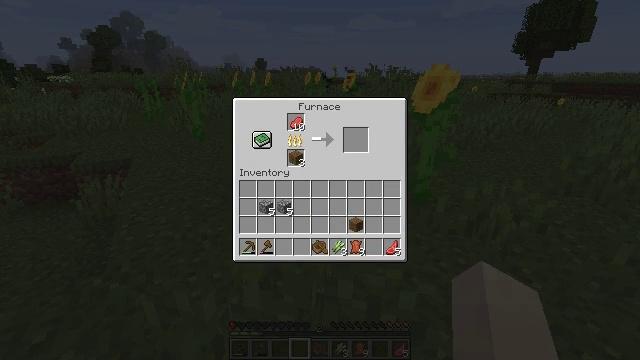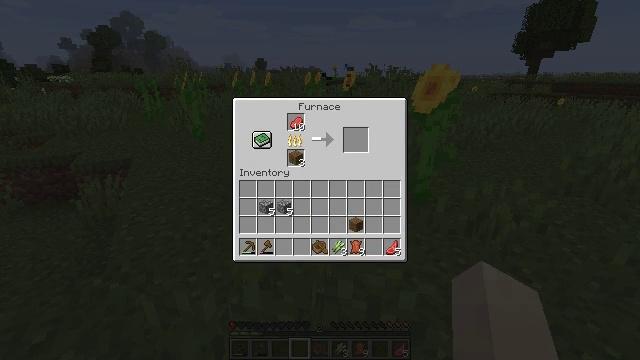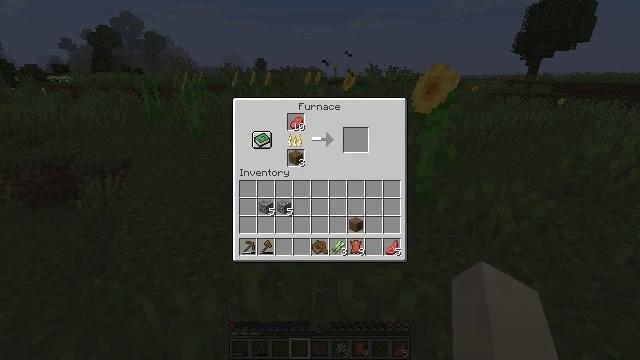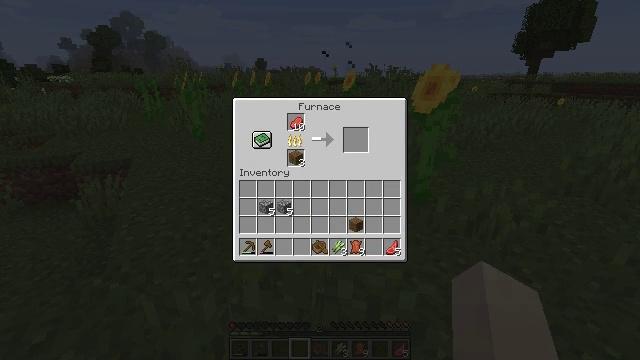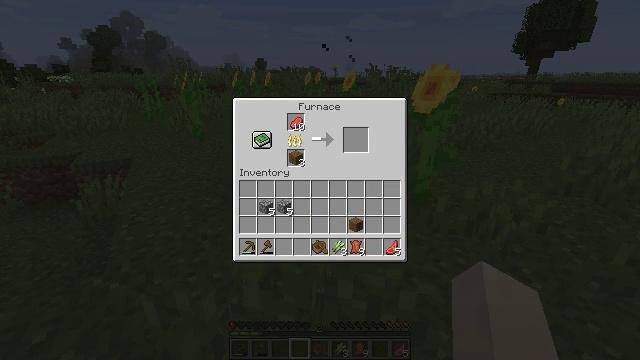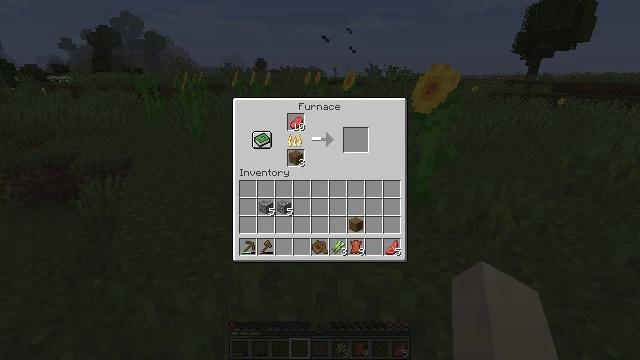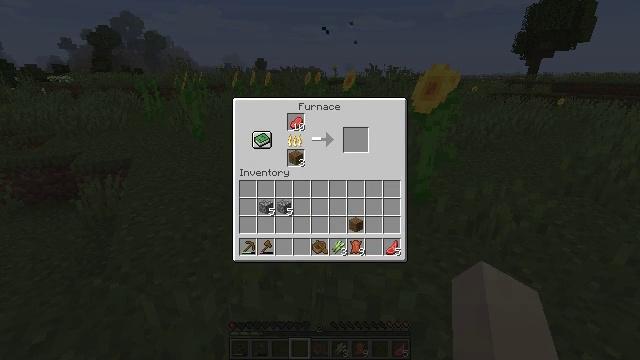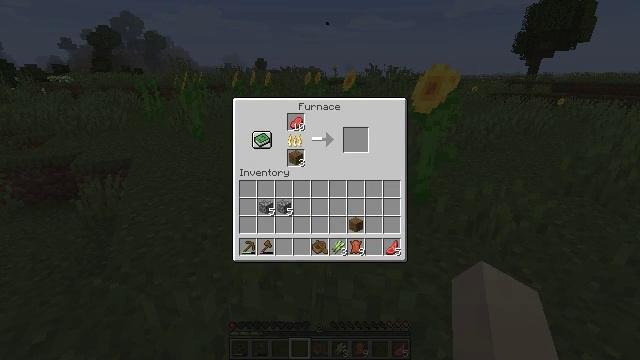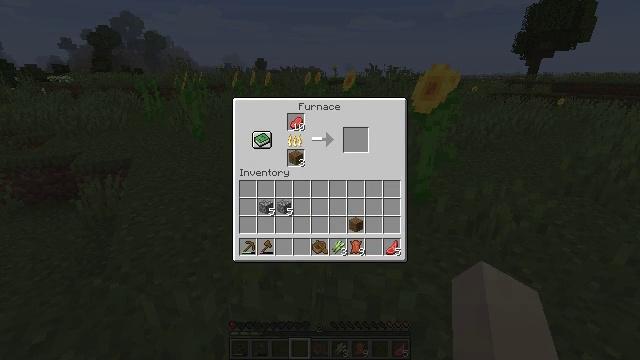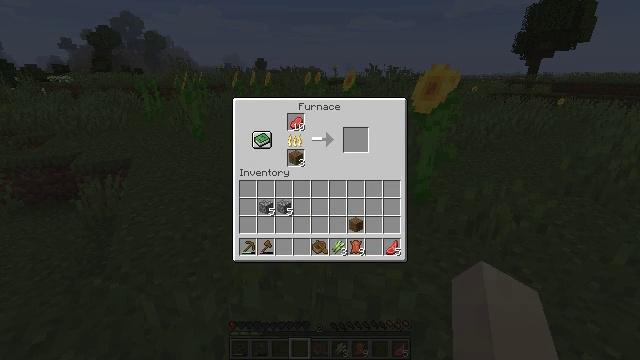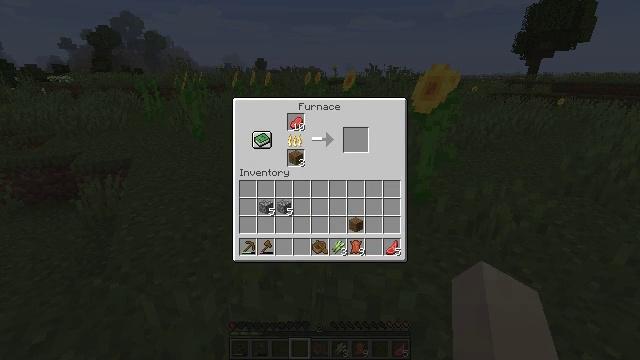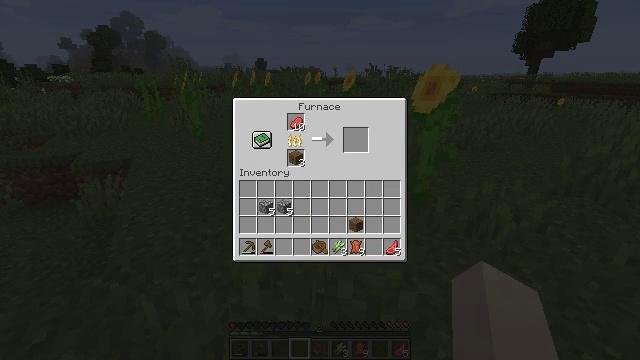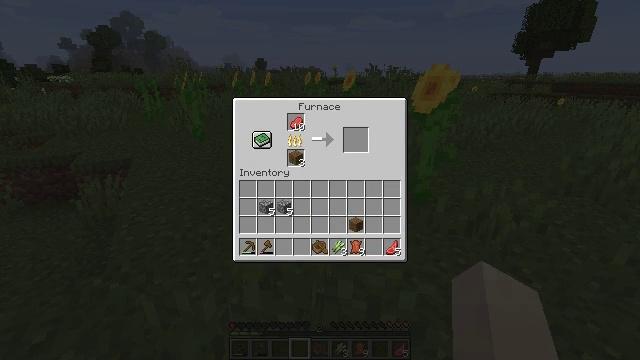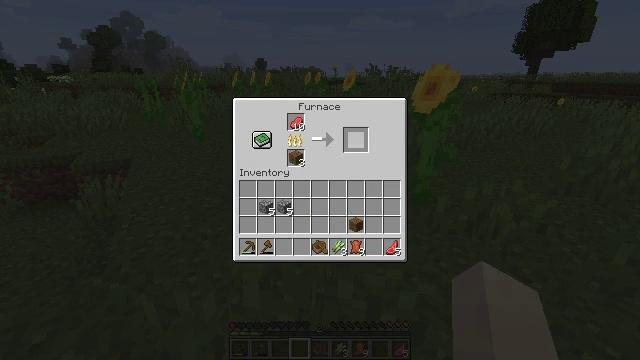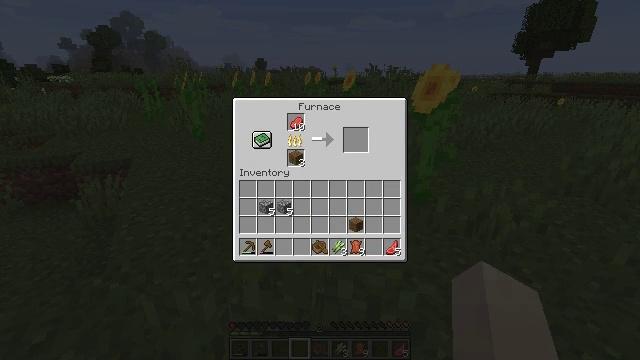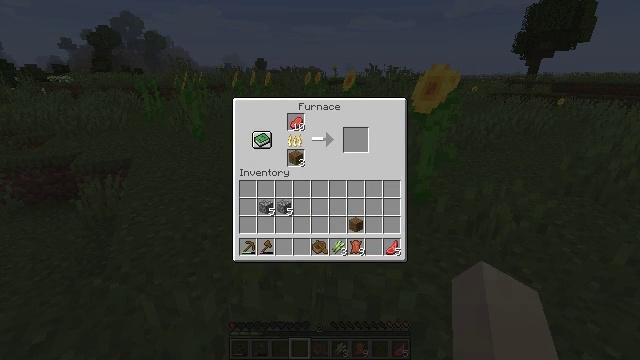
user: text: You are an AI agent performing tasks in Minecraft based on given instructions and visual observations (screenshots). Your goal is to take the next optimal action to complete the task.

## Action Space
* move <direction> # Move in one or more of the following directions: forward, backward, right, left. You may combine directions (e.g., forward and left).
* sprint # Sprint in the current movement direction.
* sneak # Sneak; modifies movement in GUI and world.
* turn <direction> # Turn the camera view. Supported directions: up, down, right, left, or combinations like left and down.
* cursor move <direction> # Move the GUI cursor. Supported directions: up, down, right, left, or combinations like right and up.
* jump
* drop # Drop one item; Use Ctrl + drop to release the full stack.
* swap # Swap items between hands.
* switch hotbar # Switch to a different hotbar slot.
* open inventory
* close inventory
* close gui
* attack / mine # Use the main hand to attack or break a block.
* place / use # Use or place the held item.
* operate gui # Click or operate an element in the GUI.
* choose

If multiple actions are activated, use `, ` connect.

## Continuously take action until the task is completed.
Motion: motion action
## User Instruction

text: craft item air
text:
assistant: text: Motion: no_op
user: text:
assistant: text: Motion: no_op
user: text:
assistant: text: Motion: no_op
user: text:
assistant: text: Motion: cursor move up
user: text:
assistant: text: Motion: cursor move up
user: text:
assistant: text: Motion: no_op
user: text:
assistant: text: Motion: no_op
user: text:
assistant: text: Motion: no_op
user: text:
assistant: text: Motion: no_op
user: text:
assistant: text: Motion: no_op
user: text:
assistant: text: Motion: no_op
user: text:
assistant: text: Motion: no_op
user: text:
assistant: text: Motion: cursor move right
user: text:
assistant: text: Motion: cursor move right
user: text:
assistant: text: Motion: no_op
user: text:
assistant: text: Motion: no_op
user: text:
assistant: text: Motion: no_op
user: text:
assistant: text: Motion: no_op
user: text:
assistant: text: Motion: no_op
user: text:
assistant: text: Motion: no_op
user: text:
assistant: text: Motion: no_op
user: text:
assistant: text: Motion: no_op
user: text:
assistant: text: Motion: no_op
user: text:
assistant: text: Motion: no_op
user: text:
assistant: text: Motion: no_op
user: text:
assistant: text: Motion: no_op
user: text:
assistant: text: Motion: no_op
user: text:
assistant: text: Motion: cursor move left and down
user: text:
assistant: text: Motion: cursor move down
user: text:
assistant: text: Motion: no_op